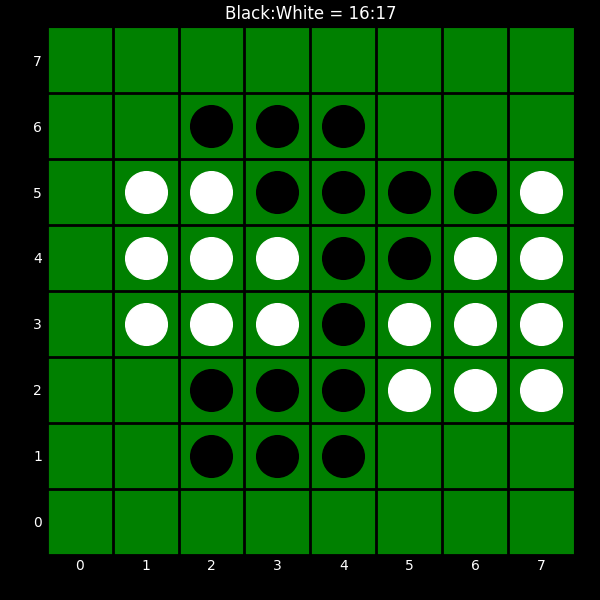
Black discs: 16
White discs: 17